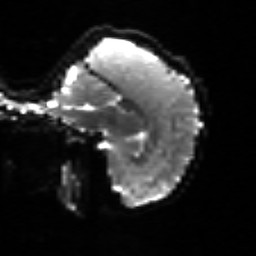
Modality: sbref
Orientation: sagittal
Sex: female
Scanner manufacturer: siemens
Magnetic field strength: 3 T
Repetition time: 5 s
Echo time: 0.071 s